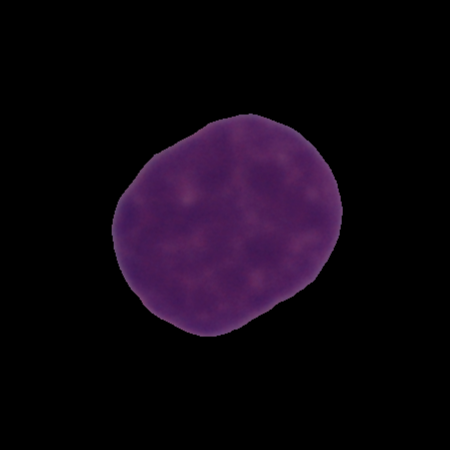
Label: cancer